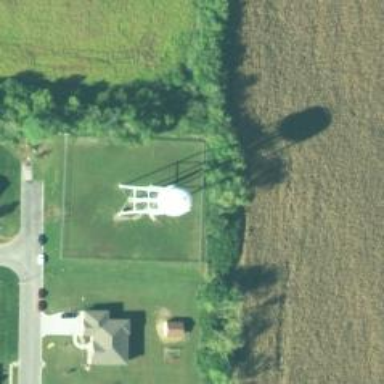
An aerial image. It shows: Water tower that is man-made.